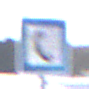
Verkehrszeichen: Fernsprecher
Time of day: MorningAfternoon
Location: Outdoor (Nature)
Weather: PartlyCloudy
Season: Winter
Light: Natural